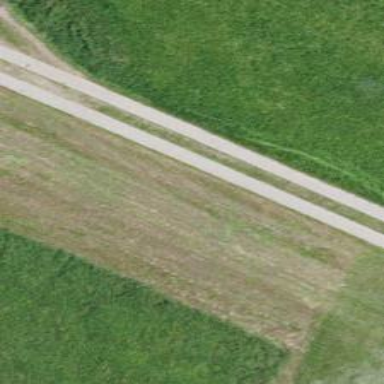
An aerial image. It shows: Unpaved track with grade 1 surface.